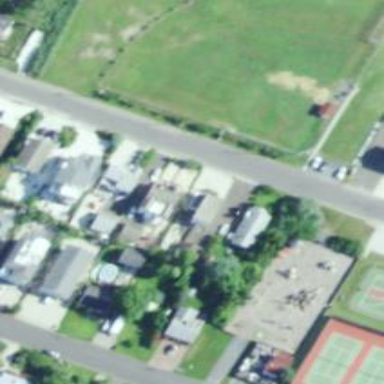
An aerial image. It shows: Fenced dog park for leisure activities on land.